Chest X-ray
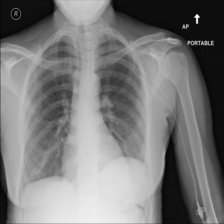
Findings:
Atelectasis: negative
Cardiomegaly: negative
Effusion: negative
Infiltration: negative
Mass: negative
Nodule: negative
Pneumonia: negative
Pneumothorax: negative
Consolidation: negative
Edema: negative
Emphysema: negative
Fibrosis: negative
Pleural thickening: negative
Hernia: negative